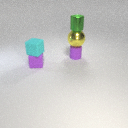
small green metal cylinder above large yellow metal sphere